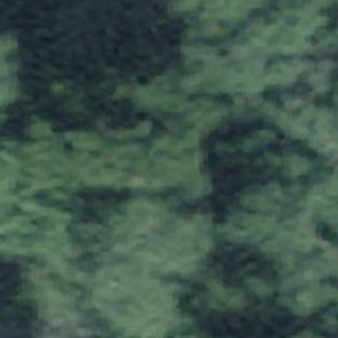
Label: other